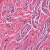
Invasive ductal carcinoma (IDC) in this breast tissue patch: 0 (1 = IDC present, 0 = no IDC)